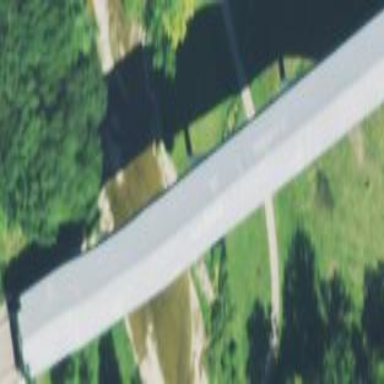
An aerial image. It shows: Covered bridge with roof structure.